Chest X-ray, PA view. Patient: 59 years old, sex F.
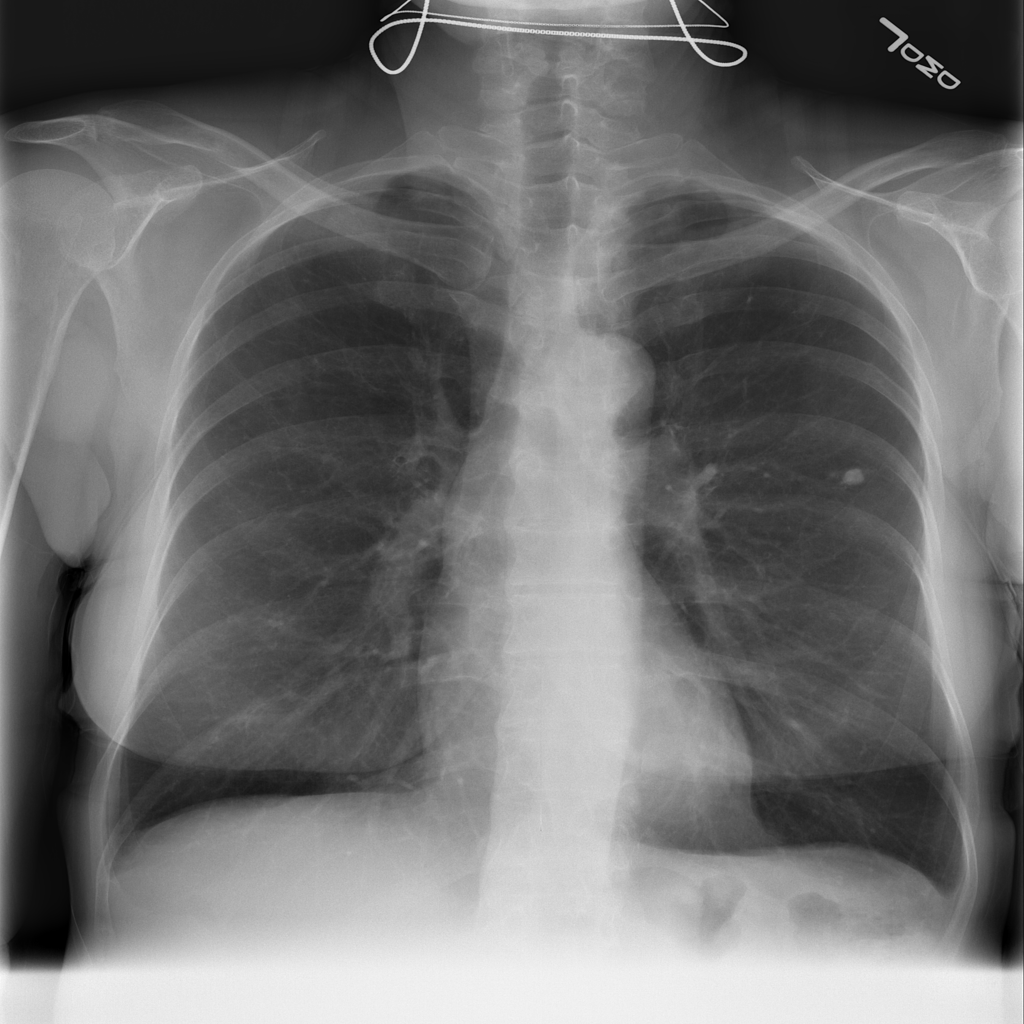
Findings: No Finding